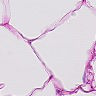
Metastatic tissue present: no